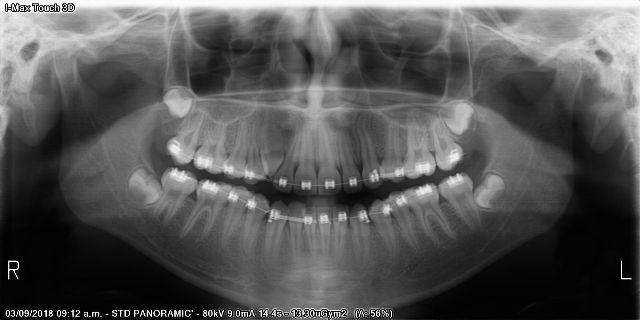
adult